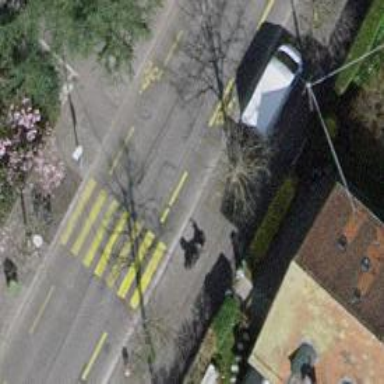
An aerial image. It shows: Tertiary road with designated cycle lane.